RGB frame:
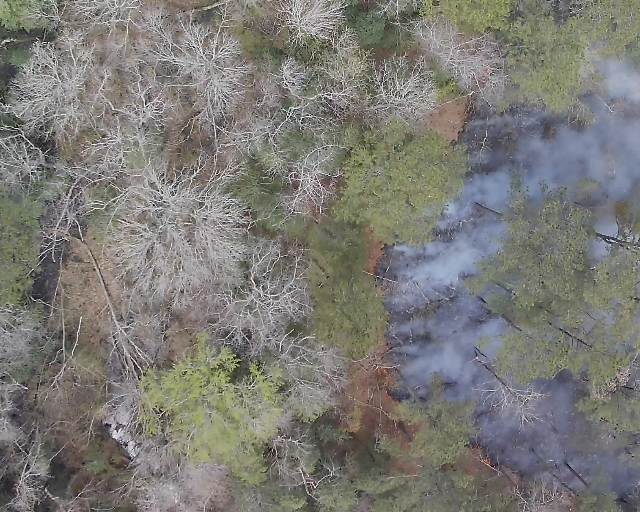
Thermal frame:
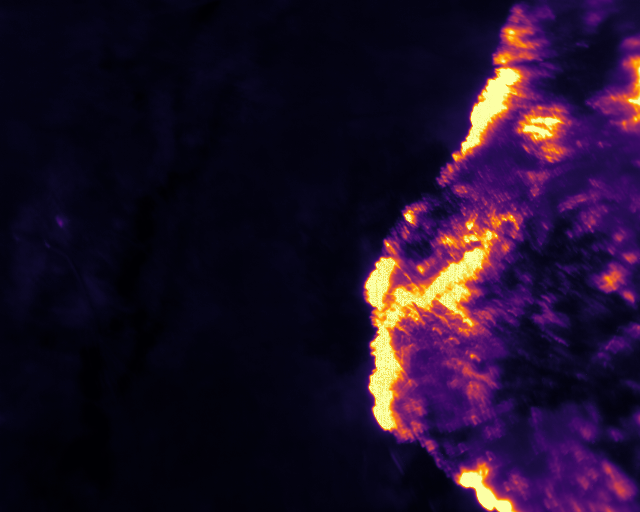
Captured: 2026-02-26 03:07:47
Pixels at or above 80 °C: 30505 (fraction of frame: 0.09309)